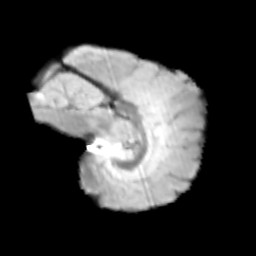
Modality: T2w
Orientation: sagittal
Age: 12
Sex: female
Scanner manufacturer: siemens
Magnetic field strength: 3 T
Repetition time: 3.8 s
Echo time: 0.07 s